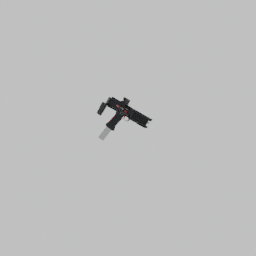
Label: tools